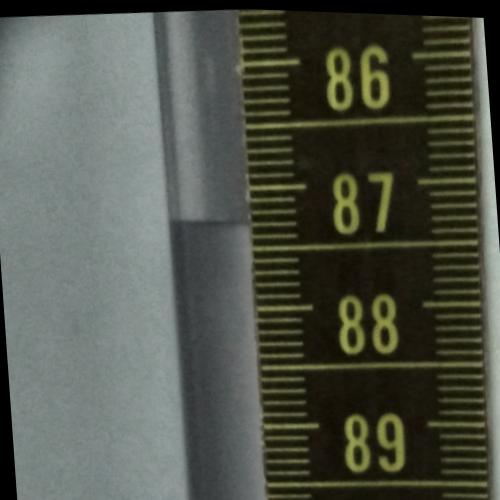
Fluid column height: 87.3 cm